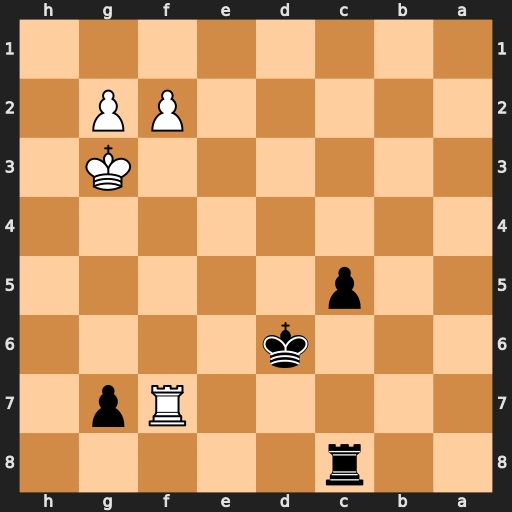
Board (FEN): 2r5/5Rp1/3k4/2p5/8/6K1/5PP1/8
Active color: b
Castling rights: -
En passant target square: -
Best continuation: c4 Rxg7 c3 Rh7 c2